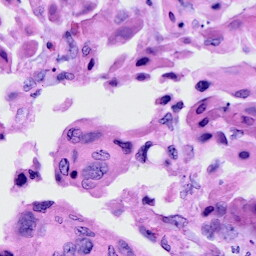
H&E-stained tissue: Cervix